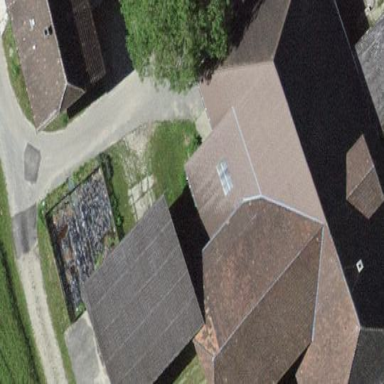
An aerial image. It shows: Farm building.